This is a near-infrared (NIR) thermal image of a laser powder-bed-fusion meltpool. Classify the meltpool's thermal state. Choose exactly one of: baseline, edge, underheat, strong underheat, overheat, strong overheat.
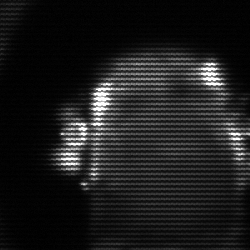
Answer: baseline